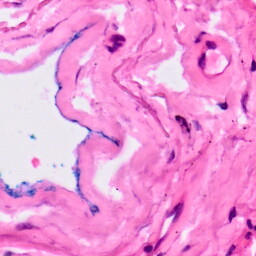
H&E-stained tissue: Lung